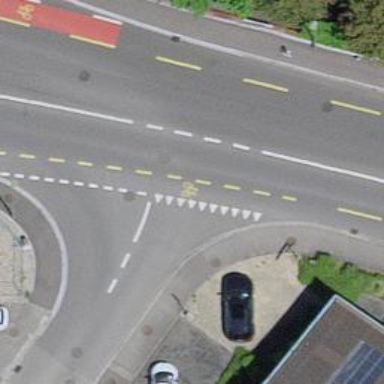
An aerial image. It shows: Road with "give way" sign.